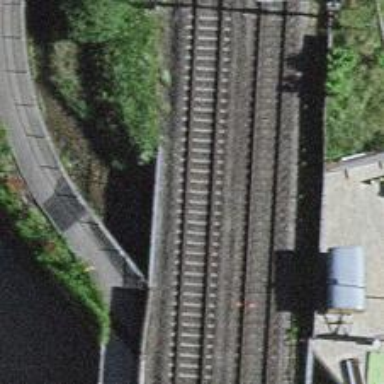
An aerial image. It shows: Railway bridge with electrified contact line. There is one track on the bridge.